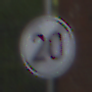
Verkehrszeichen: EndeGeschwindigkeit20
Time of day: MorningAfternoon
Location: Outdoor (Urban)
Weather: Overcast
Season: NotSpecified
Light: Natural